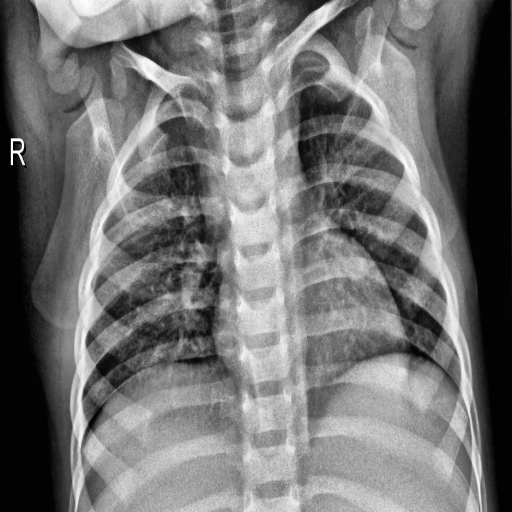
Finding: NORMAL